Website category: sports
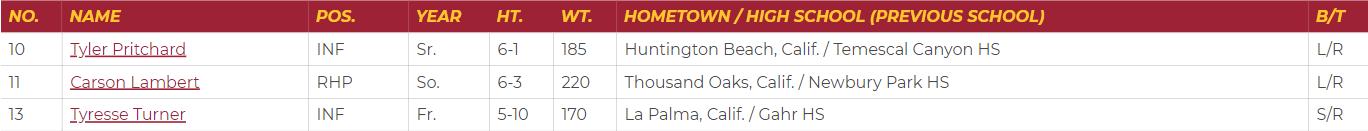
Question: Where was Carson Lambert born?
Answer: Thousand Oaks, Calif.

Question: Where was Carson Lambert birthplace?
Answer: Thousand Oaks, Calif.

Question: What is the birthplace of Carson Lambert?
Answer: Thousand Oaks, Calif.

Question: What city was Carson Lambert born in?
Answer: Thousand Oaks, Calif.

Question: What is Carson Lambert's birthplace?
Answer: Thousand Oaks, Calif.

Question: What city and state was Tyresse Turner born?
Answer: La Palma, Calif.

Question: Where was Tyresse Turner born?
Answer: La Palma, Calif.

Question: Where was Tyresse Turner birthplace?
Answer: La Palma, Calif.

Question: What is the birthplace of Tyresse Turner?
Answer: La Palma, Calif.

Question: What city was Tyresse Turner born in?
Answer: La Palma, Calif.

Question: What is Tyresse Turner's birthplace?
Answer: La Palma, Calif.

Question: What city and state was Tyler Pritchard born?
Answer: Huntington Beach, Calif.

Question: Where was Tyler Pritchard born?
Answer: Huntington Beach, Calif.

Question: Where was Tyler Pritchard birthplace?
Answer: Huntington Beach, Calif.

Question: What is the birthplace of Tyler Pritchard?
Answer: Huntington Beach, Calif.

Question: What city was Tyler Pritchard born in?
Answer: Huntington Beach, Calif.

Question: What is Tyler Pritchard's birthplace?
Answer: Huntington Beach, Calif.

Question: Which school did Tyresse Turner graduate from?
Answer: Gahr HS

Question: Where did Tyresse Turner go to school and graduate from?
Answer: Gahr HS

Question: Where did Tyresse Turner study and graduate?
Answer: Gahr HS

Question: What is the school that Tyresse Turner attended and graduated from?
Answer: Gahr HS

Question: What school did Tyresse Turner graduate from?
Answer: Gahr HS

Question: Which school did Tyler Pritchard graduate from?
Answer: Temescal Canyon HS

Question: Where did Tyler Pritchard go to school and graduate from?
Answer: Temescal Canyon HS

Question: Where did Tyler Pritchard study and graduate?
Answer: Temescal Canyon HS

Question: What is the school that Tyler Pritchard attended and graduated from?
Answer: Temescal Canyon HS

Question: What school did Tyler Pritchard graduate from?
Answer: Temescal Canyon HS

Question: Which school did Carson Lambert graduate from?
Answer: Newbury Park HS

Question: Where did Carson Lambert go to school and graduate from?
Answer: Newbury Park HS

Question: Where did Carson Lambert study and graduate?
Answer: Newbury Park HS

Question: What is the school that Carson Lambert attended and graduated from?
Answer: Newbury Park HS

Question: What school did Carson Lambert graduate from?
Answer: Newbury Park HS